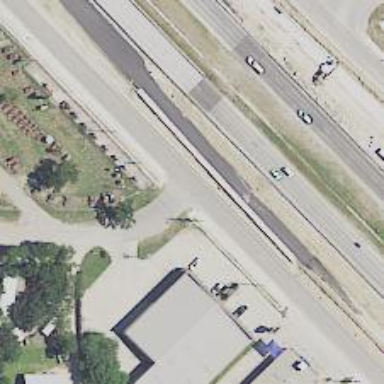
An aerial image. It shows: Secondary road with asphalt surface and frontage road.